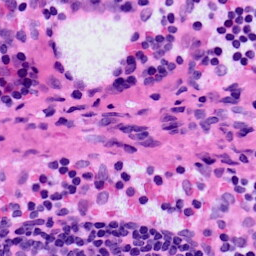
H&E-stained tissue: LymphNode